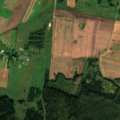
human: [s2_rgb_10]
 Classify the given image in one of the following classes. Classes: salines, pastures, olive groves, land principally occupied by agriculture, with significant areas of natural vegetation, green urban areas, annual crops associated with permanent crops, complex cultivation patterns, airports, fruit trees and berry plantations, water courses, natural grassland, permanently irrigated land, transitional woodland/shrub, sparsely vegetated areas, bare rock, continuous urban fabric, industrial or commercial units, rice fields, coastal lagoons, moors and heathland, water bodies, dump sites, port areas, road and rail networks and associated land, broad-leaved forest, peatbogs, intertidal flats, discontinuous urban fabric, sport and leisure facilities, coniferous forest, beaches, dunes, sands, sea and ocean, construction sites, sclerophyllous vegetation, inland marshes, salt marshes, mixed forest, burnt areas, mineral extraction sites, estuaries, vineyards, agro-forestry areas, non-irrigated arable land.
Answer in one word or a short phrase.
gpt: non-irrigated arable land, complex cultivation patterns, mixed forest